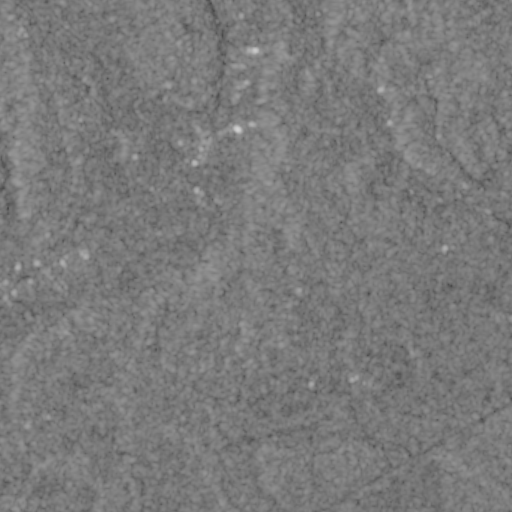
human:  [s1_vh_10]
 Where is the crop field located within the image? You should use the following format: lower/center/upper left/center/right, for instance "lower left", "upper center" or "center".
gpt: The crop field is located in the lower left of the image.
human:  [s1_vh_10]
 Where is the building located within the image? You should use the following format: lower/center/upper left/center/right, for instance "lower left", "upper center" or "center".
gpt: There is no building in the image.

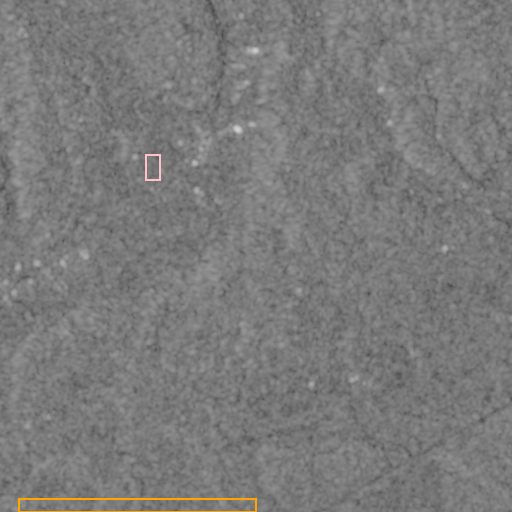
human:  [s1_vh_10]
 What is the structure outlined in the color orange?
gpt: The structure outlined in orange is a crop field.
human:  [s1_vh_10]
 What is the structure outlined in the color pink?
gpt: The structure outlined in pink is a park.
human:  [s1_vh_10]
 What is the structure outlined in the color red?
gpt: There is no red outline.